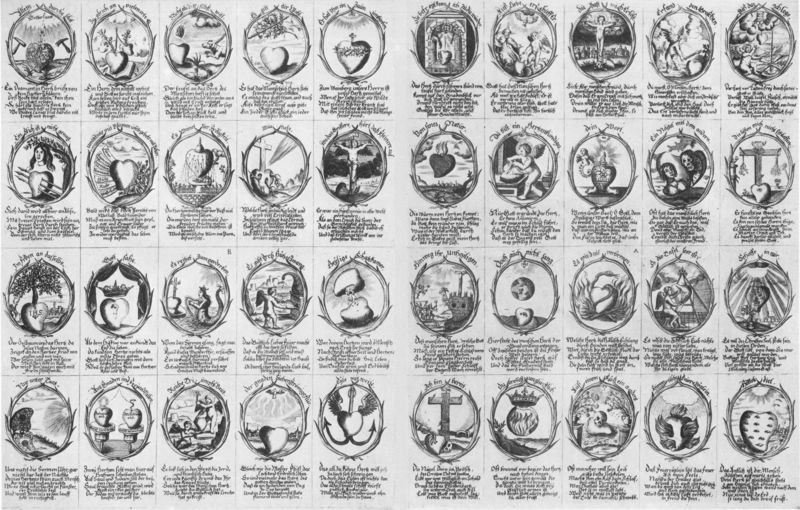
Titel: Allein durchs blut
Künstler: Franciscus Pona
Standort: Wolfenbüttel
Institution: Herzog August Bibliothek
Schlagwörter: akt, baum, blätter, feuer, flügel, nackt, vogel, weiß, menschen, frau, grau, schwarz, symbol, zeichen, zeichnung, hund, ornament, bibel, gesicht, schädel, bild, vorhang, felder, sonne, blatt, krone, kreis, oval, rund, engel, putto, ranken, schrift, bilder, liebe, enge, grafik, graphik, spalten, figuren, inschrift, balken, regen, haken, waage, buch, burg, medaillon, kreuz, religion, strahlen, druck, schwarzweiss, comic, radierung, stich, seite, illustration, text, kreise, reihe, worte, reihen, reihung, herzen, wappen, seiten, kreuze, christus, grab, jesus, kreuzigung, blitz, christlich, gräber, herz, sammlung, meerjungfrau, heilige, anker, zeilen, symbolik, musterbuch, amor, maria, kupferstich, marie, pfeil, kästchen, texte, beschriftungen, ovale, handschrift, pfeile, beschreibung, symbole, piktogramme, kronen, erläuterungen, medaillons, unterschriften, wörter, medallons, legenden, doppelseite, spalte, piktogramm, illustrationen, überschriften, liste, arkathus, auflistung, gleiderung, medallions, verzeichnis, ??????, medaillen, emblematik, kreur, umedaillen